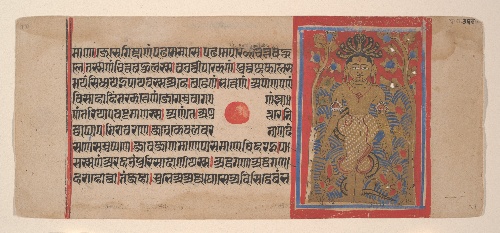
Date: 15th century
Object type: Folio
Classification: Paintings
Medium: Ink, opaque watercolor, and gold on paper
Culture: India (Gujarat)
Dimensions: Overall: 4 3/8 x 10 1/8 in. (11.1 x 25.7 cm)
Department: Asian Art
Credit line: Anonymous Gift, 1957
Accession year: 1957
Repository: Metropolitan Museum of Art, New York, NY